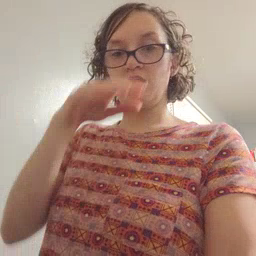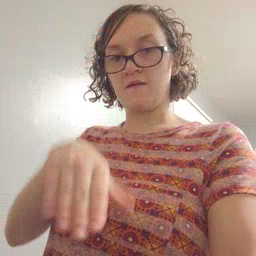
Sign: elephant